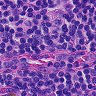
Metastatic tissue present: no